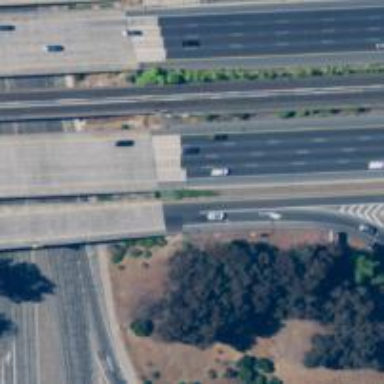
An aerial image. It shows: Motorway junction.